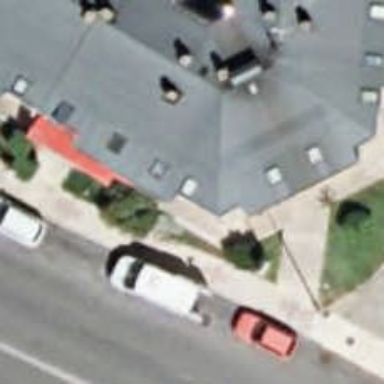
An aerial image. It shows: Pub.